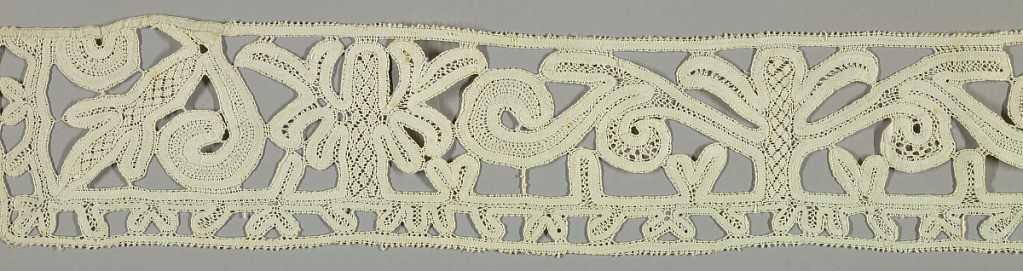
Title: Band
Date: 17th century
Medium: linen Technique: bobbin lace, continuous tape with bars added
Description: Band of northern Italian guipure with connections. Early 17th century style, but worked later.